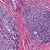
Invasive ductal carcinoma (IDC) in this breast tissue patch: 0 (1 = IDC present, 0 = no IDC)